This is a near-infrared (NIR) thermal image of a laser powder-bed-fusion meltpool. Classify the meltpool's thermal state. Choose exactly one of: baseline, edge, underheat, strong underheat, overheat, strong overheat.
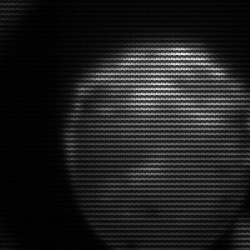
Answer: edge